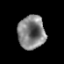
Tissue: prostate
Cell type: T cells
Senescence score: 0.3274
Nuclear area (px): 894
Mean DAPI intensity: 129.35